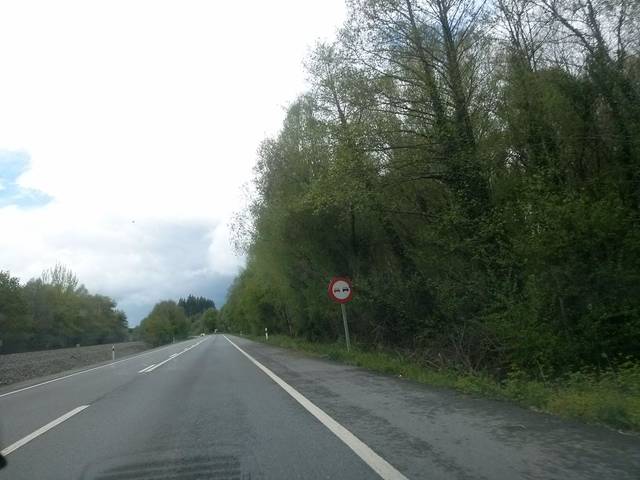
Region: Spain
Coordinates: 43.167, -7.721